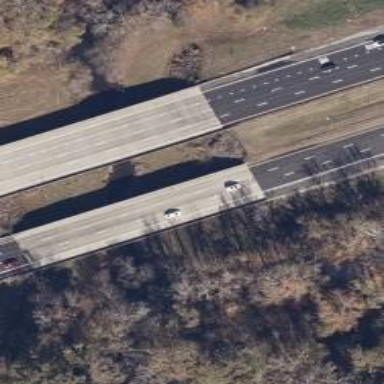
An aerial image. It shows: Viaduct bridge on motorway.